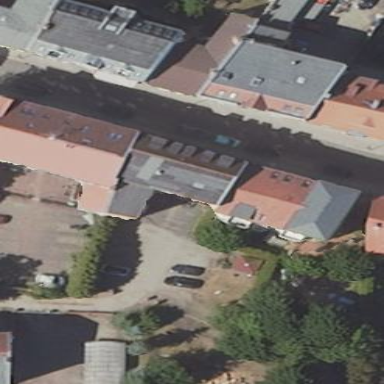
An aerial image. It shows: Building.